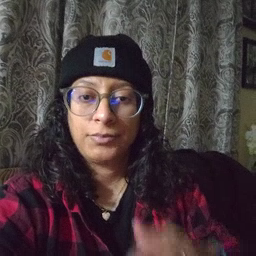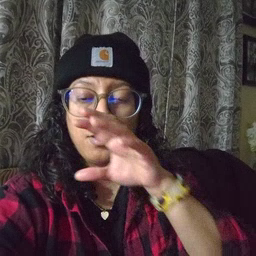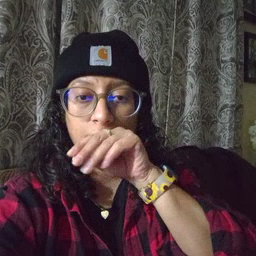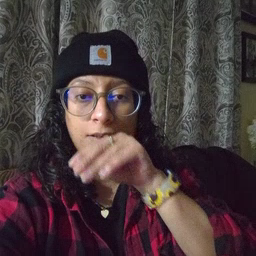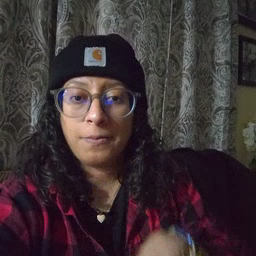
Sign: goose